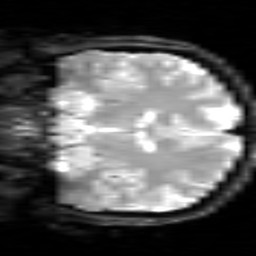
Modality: inplaneT2
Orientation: coronal
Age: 23
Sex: female